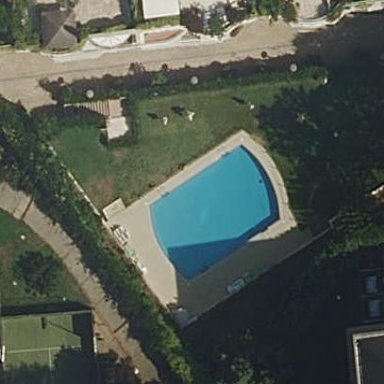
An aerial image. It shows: Swimming pool located in leisure land.